Field crop: maize
Growth stage: 2
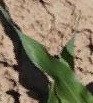
Species: maize